九年级 · 组合几何学
如图在 $\triangle A B C$ 中, $\angle B=90^{\circ}, A C=10$, 作 $\triangle A B C$ 的内切圆圆 $O$, 分别与 $A B 、 B C 、 A C$ 相切于点 $D 、 E 、 F$, 设 $A D=x, \triangle A B C$ 的面积为 $S$,则 $S$ 关于 $x$ 的函数图像大致为 $($ )

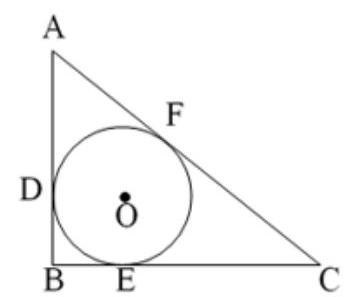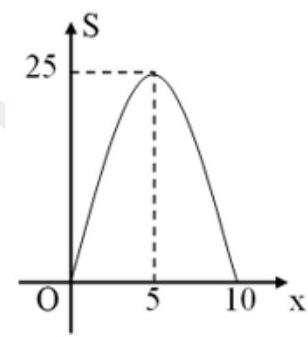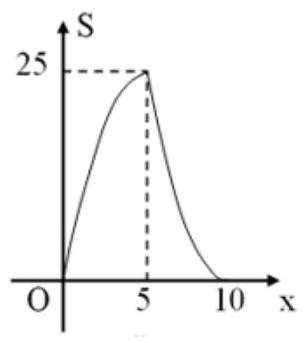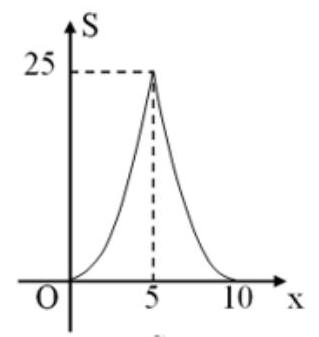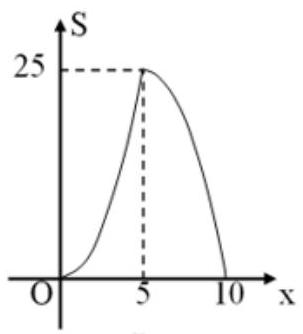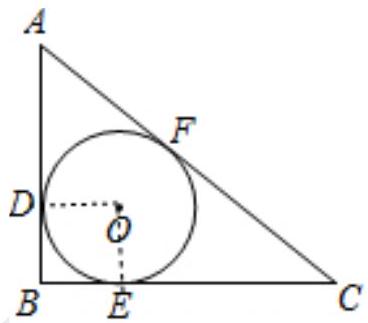
A.

B.

C.

D.

答案: A
解析: 连接 $O D 、 O E$, 如图, 设 $\odot O$ 的半径为 $r$,

$\because \triangle A B C$ 的内切圆 $O$, 分别与 $A B 、 B C 、 A C$ 相切于点 $D 、 E 、 F$,

$\therefore O D \perp A B, O E \perp B C, A F=A D=x, C E=C F=10-x$,

易得四边形 $O D B E$ 为正方形,

$\therefore D B=B E=O D=r$,

$\because S=\frac{1}{2} r(A B+C B+A C)=\frac{1}{2} r(x+r+r+10-x+10)=r^{2}+10 r$,

$\because A B^{2}+B C^{2}=A C^{2}$,

$\therefore(x+r)^{2}+(10-x+r)^{2}=10^{2}$,

$$
\begin{aligned}
& \therefore r^{2}+10 r=-x^{2}+10 x \\
& \quad \therefore S=-x^{2}+10 x
\end{aligned}
$$

$=-(x-5)^{2}+25(0<x<10)$.

故选：A.